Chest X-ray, PA view. Patient: 52 years old, sex M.
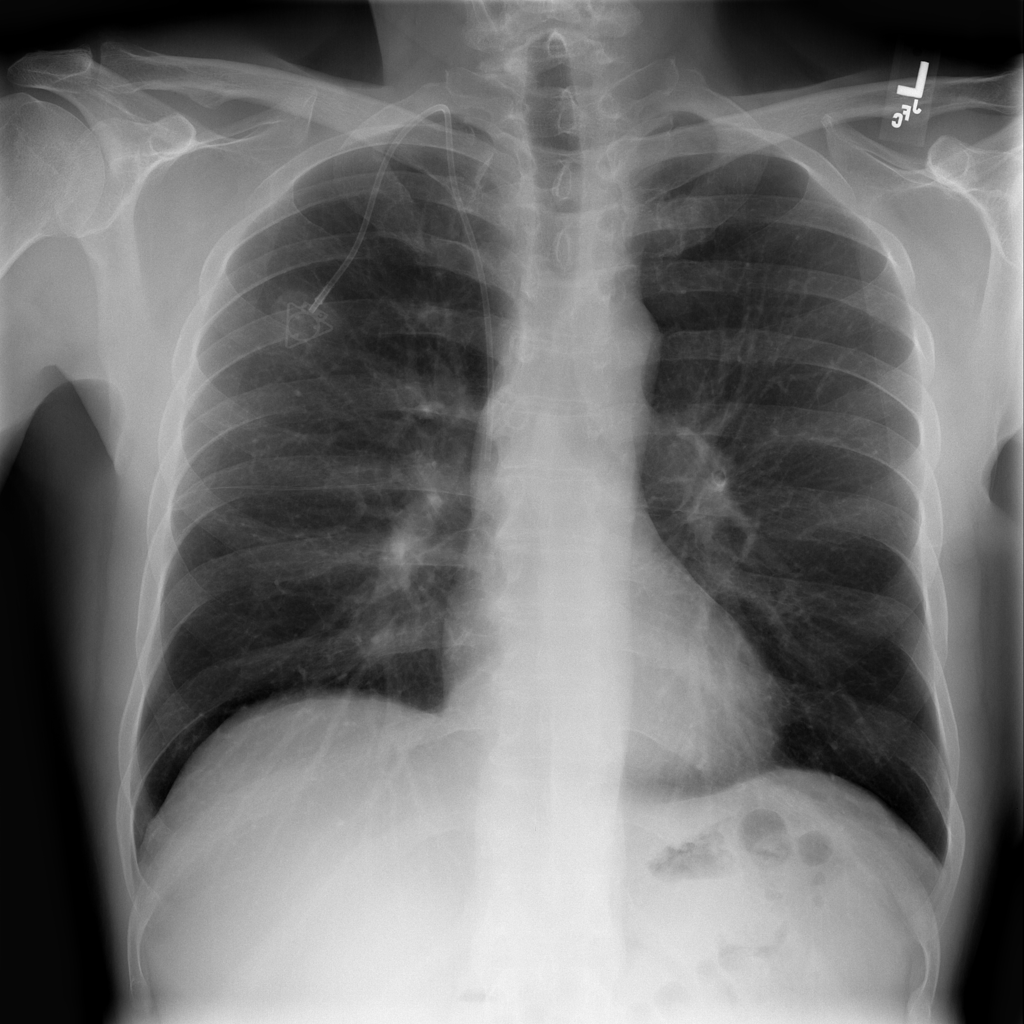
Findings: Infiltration